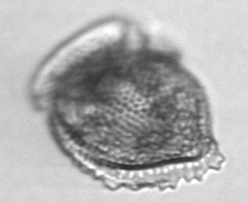
Label: Dinophysis_norvegica